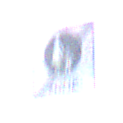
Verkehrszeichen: EndeFussgaengerzone
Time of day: MorningAfternoon
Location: Outdoor (RoadRail)
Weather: PartlyCloudy
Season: NotSpecified
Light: Natural